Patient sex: F
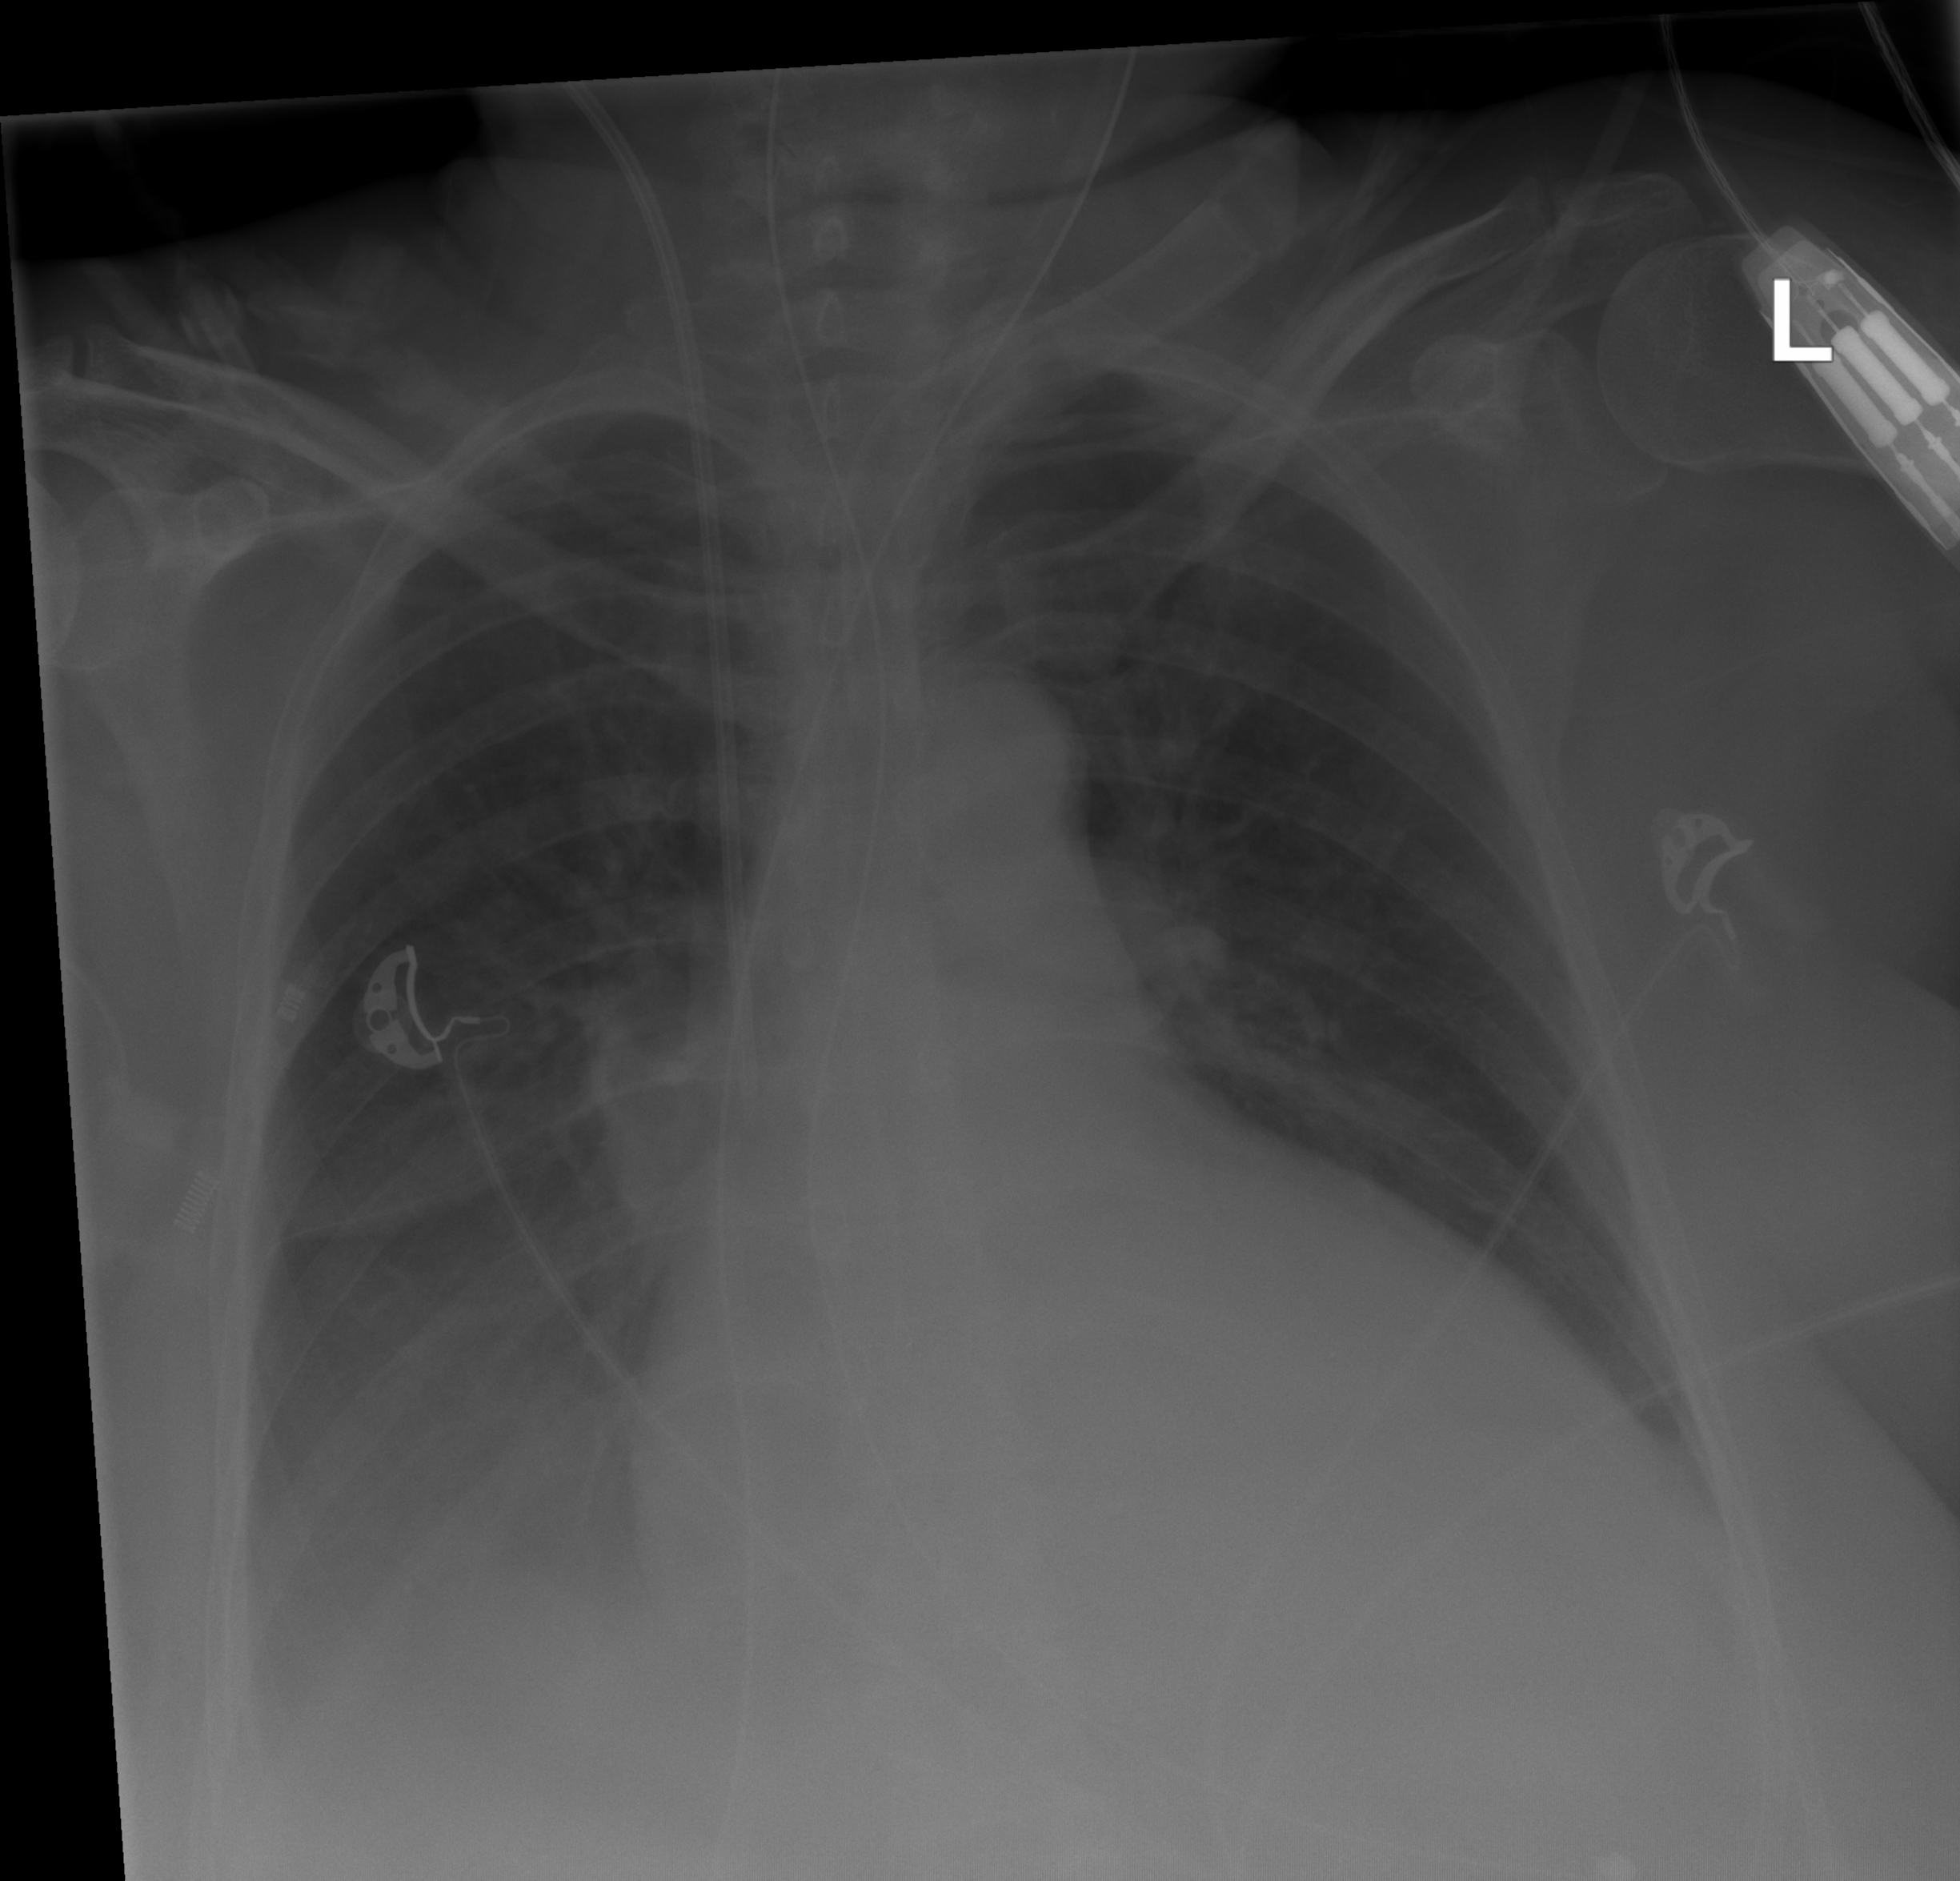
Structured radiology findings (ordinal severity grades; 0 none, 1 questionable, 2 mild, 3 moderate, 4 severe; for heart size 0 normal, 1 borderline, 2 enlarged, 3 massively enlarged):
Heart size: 2
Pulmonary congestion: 0
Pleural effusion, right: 2
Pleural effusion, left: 1
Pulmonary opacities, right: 0
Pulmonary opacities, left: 0
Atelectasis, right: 2
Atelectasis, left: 1